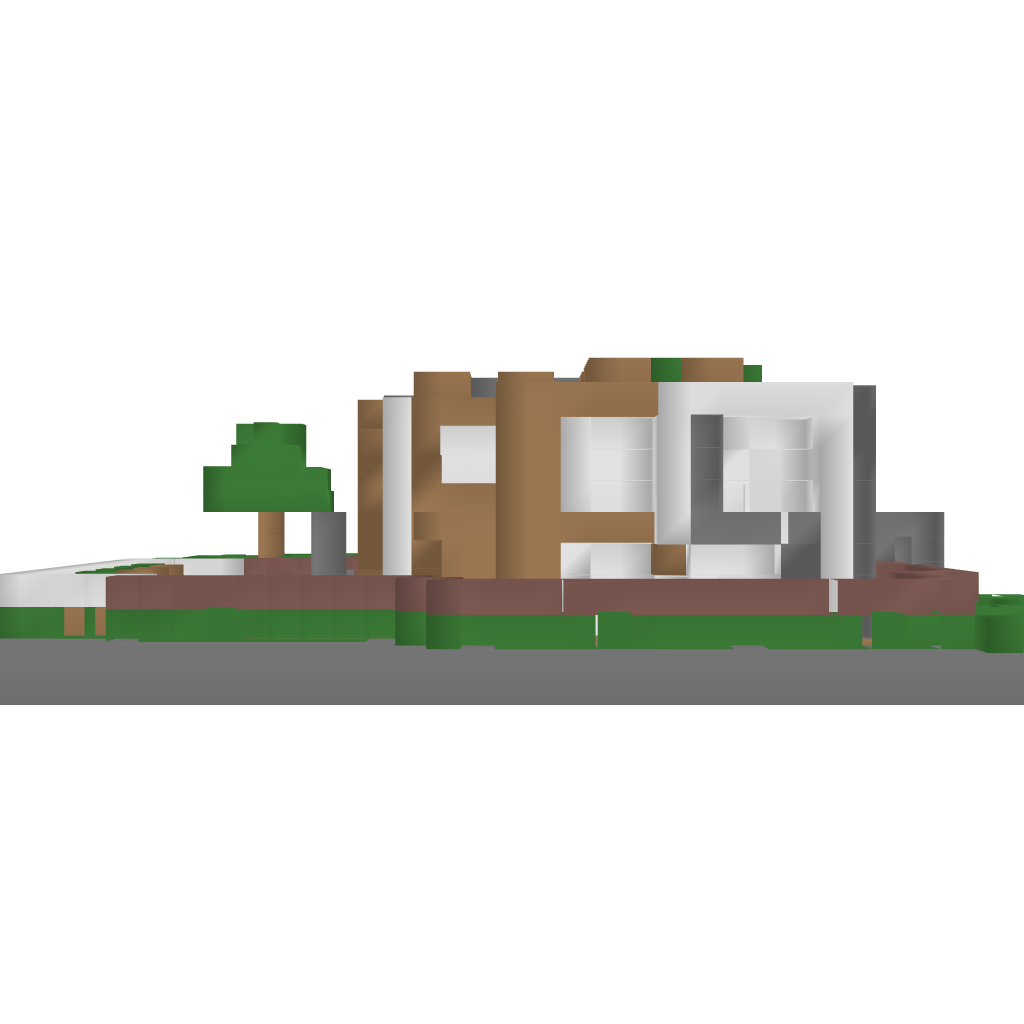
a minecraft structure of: Modern House #2 (By Ecl1pse8) 1.7.2 bad low quality